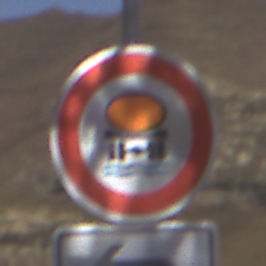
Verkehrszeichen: VerbotFahrzeugeWassergefaehrdenderLadung
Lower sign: RichtungsangabeDurchPfeile2
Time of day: Midday
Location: Outdoor (Nature)
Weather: Clear
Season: NotSpecified
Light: Natural